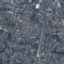
Land use / land cover: Residential